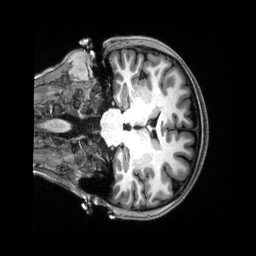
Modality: T1w
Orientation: coronal
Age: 19
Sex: female
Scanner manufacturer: siemens
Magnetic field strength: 3 T
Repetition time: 2.5 s
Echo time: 0.00222 s